Current action and preconditions to check: trajectory_clear

Your task: For each precondition in the list above, predict whether it will hold at this action.

Consider the current scene as observed from the mobile robot's camera, and analyze the predicted future states of all dynamic agents (e.g., people, animals, vehicles, or any moving entities) within the NEXT SECOND.

IMPORTANT: Only answer "very likely" if you are absolutely certain—based on strong, clear evidence—that a dynamic agent will violate the precondition in the predicted future state. Do NOT answer "very likely" for unlikely, ambiguous, or low-probability risks.

Ask yourself for each precondition: Is there a high probability, with clear and convincing evidence, that the predicted future states of any dynamic agent will interfere with the predicted future state of the currently executing action within the NEXT SECOND, causing that precondition to fail?

Assess the risk level based on these predictions. Use "likely" or "very likely" if motions create a clear risk of interference.

Use "neutral" or "improbable" if agents are nearby but their predicted paths are clearly diverging or non-conflicting.

Failure Risk Categories: "very improbable", "improbable", "neutral", "likely", "very likely"

Answer Format: Output ONLY the probability_of_failure value from these categories: "very improbable", "improbable", "neutral", "likely", "very likely"

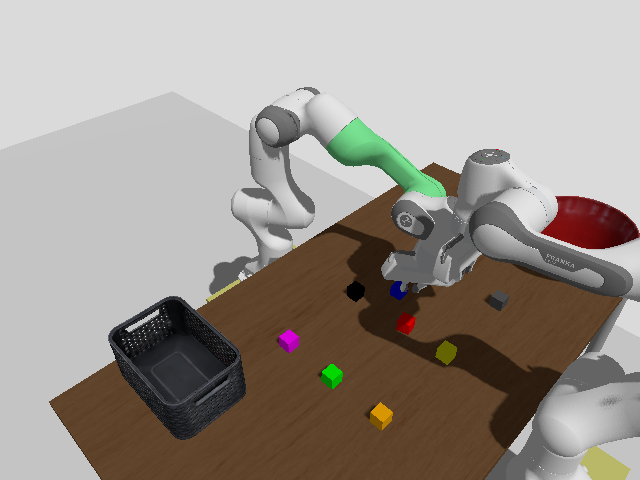

Answer: improbable